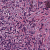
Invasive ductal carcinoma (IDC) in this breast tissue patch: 1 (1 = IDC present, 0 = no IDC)